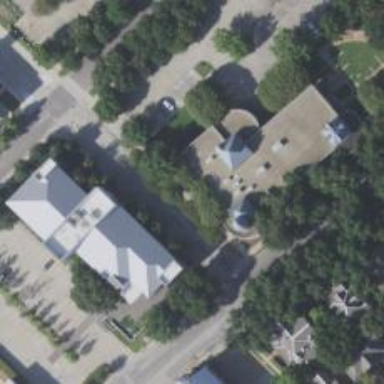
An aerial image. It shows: Arts centre.